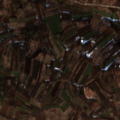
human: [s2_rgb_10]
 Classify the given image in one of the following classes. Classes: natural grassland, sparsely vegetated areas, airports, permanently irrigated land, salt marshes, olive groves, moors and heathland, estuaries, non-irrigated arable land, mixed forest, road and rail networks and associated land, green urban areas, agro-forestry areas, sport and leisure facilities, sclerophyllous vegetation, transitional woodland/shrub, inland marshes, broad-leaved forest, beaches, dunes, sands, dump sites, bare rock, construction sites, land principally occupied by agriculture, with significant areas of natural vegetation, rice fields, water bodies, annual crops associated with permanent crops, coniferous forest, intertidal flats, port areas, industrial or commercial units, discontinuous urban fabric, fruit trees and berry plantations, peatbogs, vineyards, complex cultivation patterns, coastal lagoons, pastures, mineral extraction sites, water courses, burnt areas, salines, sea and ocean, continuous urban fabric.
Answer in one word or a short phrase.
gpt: complex cultivation patterns, land principally occupied by agriculture, with significant areas of natural vegetation, broad-leaved forest